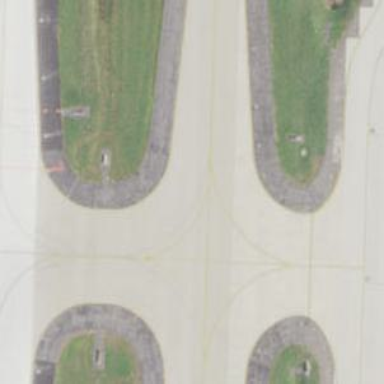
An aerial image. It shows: View of taxiway at the airport.